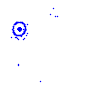
Particle: pion